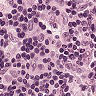
Metastatic tissue present: no